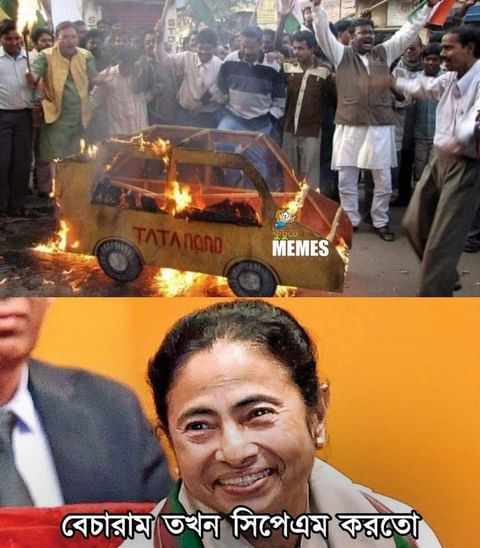
Text: বেচারাম তখন সিপেএম করতো
Label: Hate
Hate category: Political
Targeted group: Organization